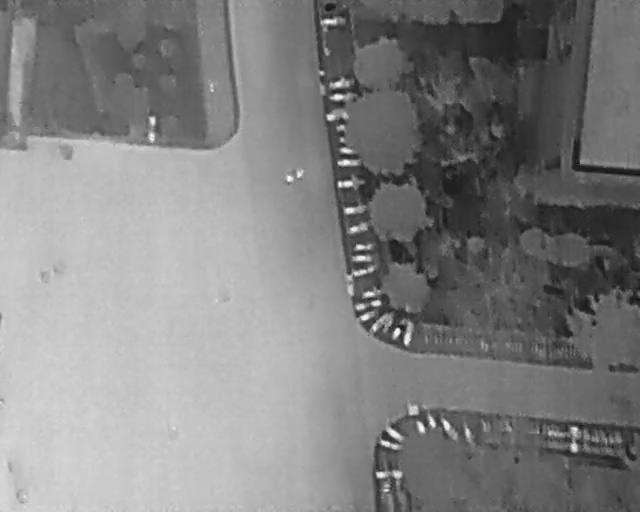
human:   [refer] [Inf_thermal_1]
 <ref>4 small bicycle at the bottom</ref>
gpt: <box>[[61, 82, 62, 87, 40], [60, 84, 61, 89, 22], [60, 90, 61, 95, 2], [65, 81, 69, 82, 156]]</box>

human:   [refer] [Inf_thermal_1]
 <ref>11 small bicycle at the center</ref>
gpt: <box>[[53, 29, 55, 34, 2], [54, 38, 56, 42, 2], [55, 42, 56, 46, 170], [56, 46, 57, 50, 2], [55, 48, 57, 52, 2], [56, 50, 57, 55, 165], [58, 54, 59, 59, 165], [61, 64, 65, 65, 4], [56, 56, 57, 62, 160], [57, 58, 58, 64, 153], [60, 63, 64, 65, 27]]</box>

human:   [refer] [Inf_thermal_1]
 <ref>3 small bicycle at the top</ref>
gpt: <box>[[51, 1, 52, 6, 2], [52, 13, 54, 18, 168], [52, 16, 54, 21, 2]]</box>

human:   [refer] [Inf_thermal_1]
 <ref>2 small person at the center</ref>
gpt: <box>[[44, 33, 46, 35, 2], [45, 32, 48, 34, 2]]</box>

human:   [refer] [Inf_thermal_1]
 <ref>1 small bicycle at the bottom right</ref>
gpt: <box>[[67, 82, 72, 84, 148]]</box>